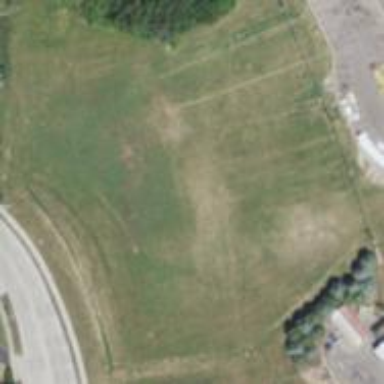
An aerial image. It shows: Toboggan sport pitch on leisure land.